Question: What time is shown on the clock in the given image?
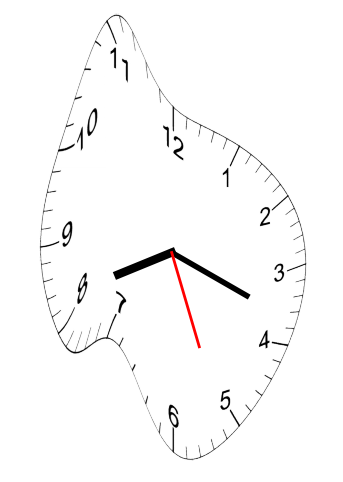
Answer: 08:18:26